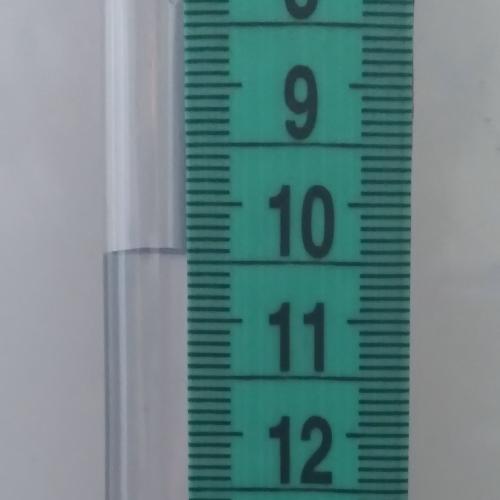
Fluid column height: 10.4 cm